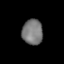
Tissue: lung
Cell type: Endothelial cells
Senescence score: 0.6067
Nuclear area (px): 516
Mean DAPI intensity: 119.215